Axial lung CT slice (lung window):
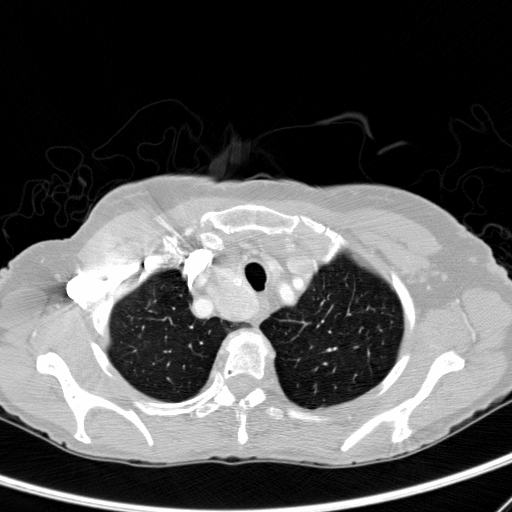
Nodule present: no